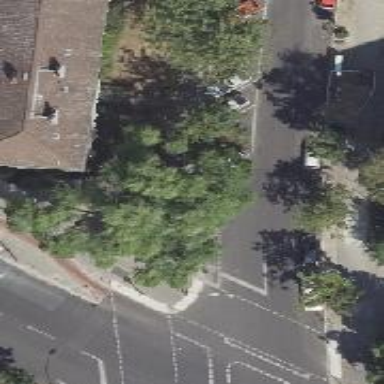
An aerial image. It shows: Deciduous broadleaved tree.